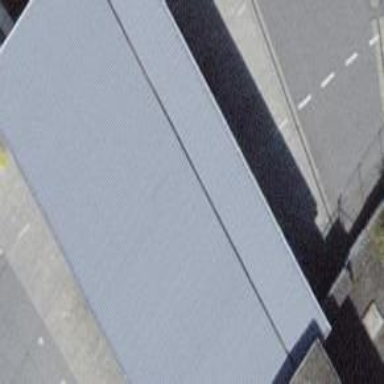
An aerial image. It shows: View of roof of building.